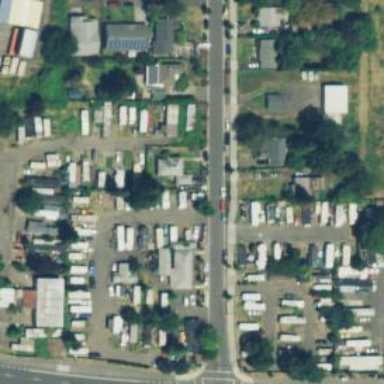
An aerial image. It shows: Residential area designated as trailer park.